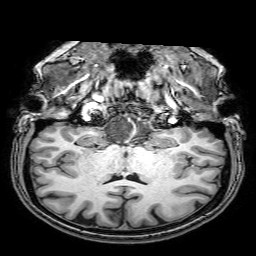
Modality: T1w
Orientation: sagittal
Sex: female
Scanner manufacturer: philips
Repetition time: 0.008174 s
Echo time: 0.00377 s